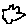
Label: cloud